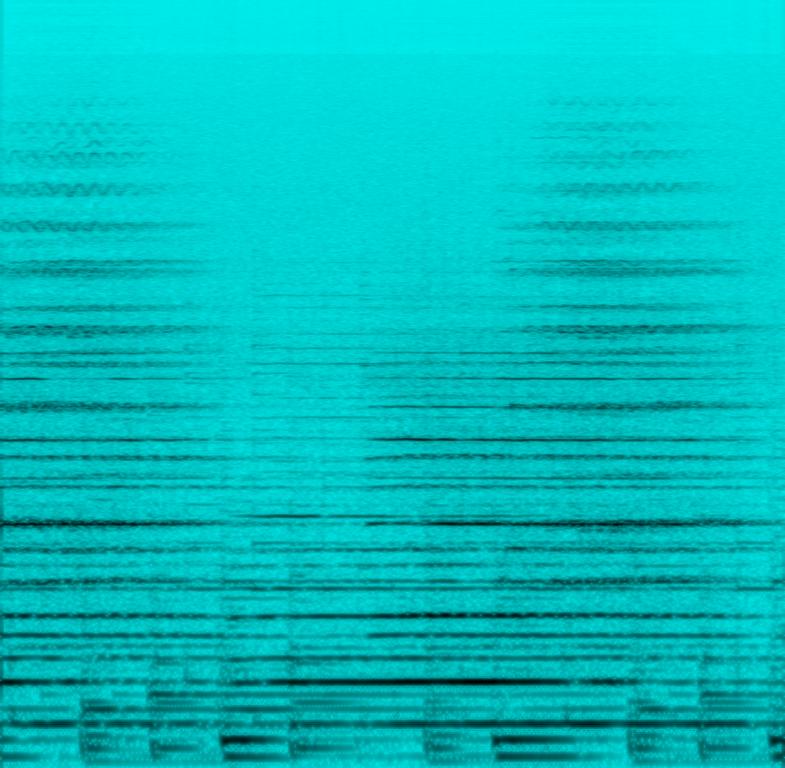
This composition contains an upright bass playing softly along to a harp and strings playing a melody while a male deep voice is softly singing a melody sounding like telling a story. The song sounds like it was made for Christmas. This song may be playing at home having dinner with the whole family.